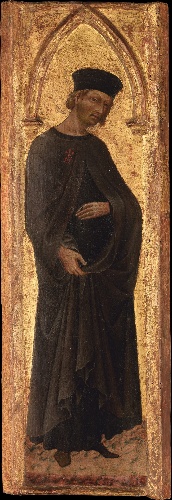
Title: The Blessed Andrea Gallerani (died 1251)
Artist: Giovanni di Paolo (Giovanni di Paolo di Grazia)
Artist bio: Italian, Siena 1398–1482 Siena
Date: 1447–65
Object type: Painting
Classification: Paintings
Medium: Tempera on wood, gold ground
Dimensions: Overall, with engaged frame: 20 1/4 in. × 7 in. (51.4 × 17.8 cm)
Painted surface: 19 × 4 7/8 in. (48.3 × 12.4 cm)
Department: Robert Lehman Collection
Credit line: Robert Lehman Collection, 1975
Accession year: 1975
Repository: Metropolitan Museum of Art, New York, NY
Tags: Men|Portraits